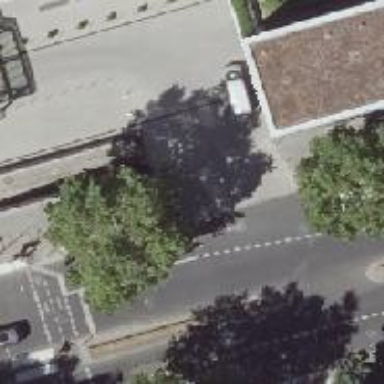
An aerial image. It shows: Secondary road with asphalt surface. There is lane designated for parking on the right side.